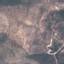
Label: HerbaceousVegetation